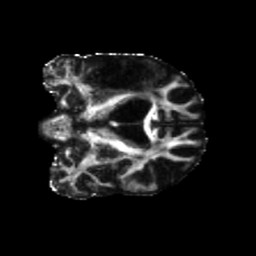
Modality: FA
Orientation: coronal
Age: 55
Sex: male
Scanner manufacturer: siemens
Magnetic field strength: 3 T
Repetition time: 5.25 s
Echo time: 0.08 s